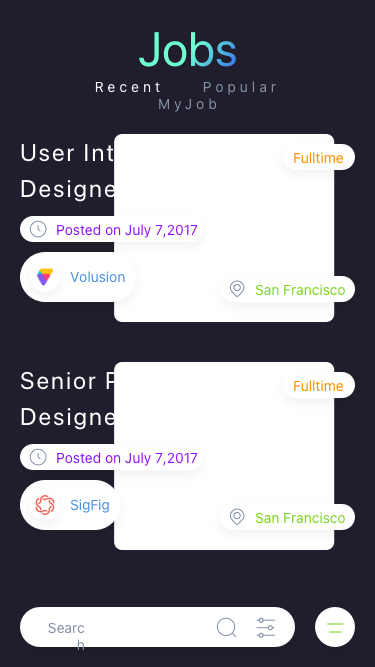
Text in this UI design:
San Francisco
Fulltime
Volusion
Posted on July 7,2017
User Interface Designer
San Francisco
Fulltime
SigFig
Posted on July 7,2017
Senior Product Designer, UX
Search
Jobs
Recent     Popular     MyJob